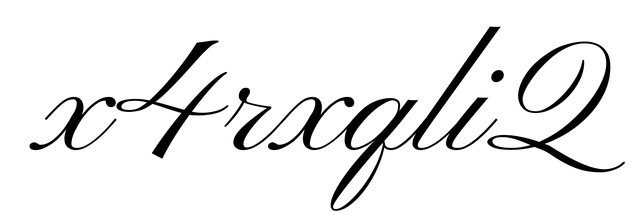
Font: PinyonScript-Regular